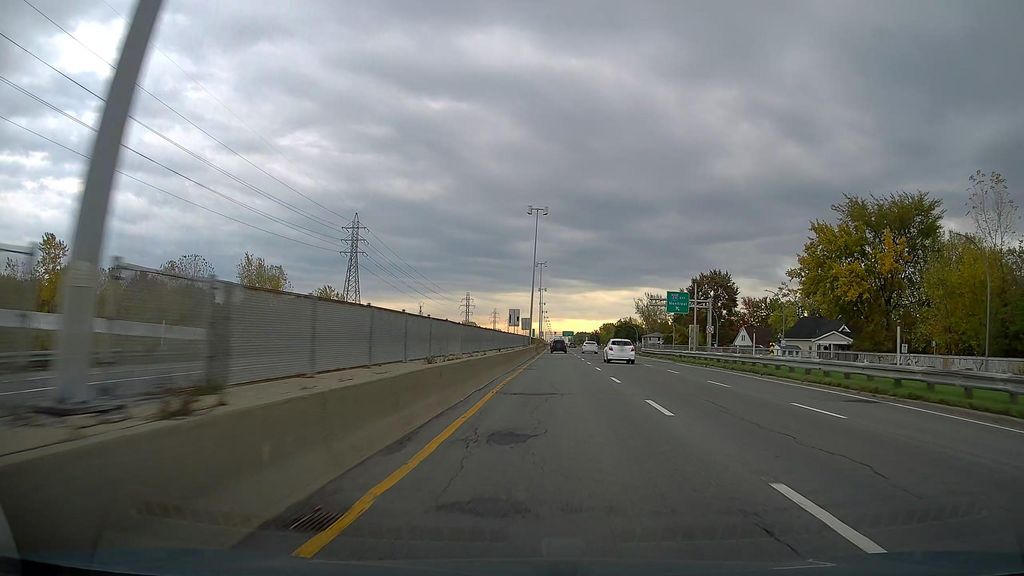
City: montreal